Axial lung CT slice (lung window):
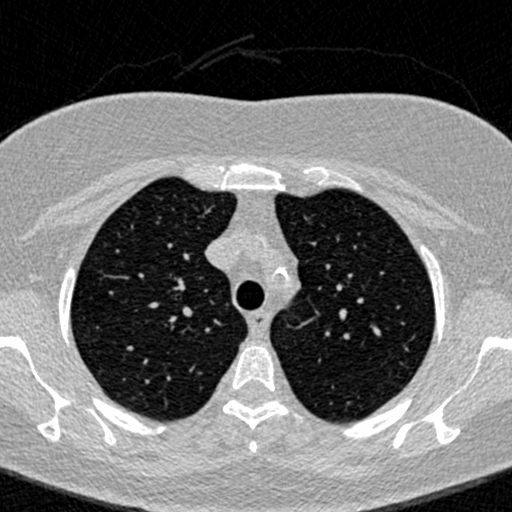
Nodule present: no